【题型】填空题　【知识点】立体几何　【难度】medium
《九章算术》中将四个面都为直角三角形的四面体称为鳖臑. 如图，在鳖臑 $PABC$ 中，$PA \perp$ 平面 $ABC$，$AB \perp BC$，$PA = AB = 2\sqrt{6}$，$BC = 4$，$D, E$ 分别为棱 $PC, PB$ 上一点，则 $AE + DE$ 的最小值为\underline{\qquad\qquad}.

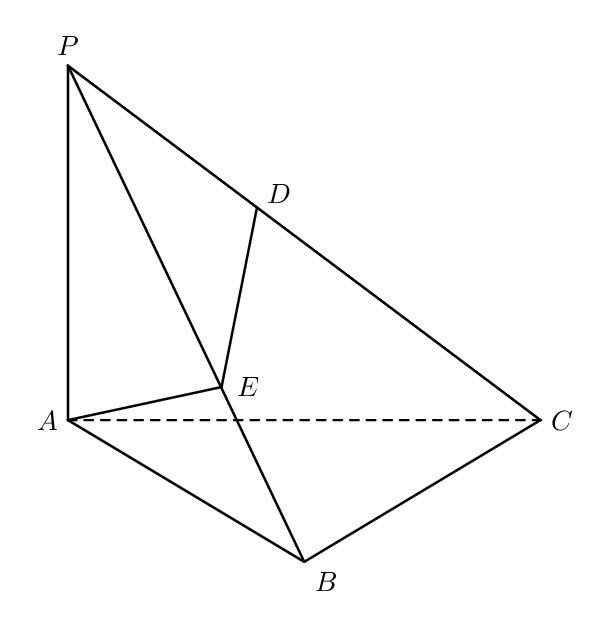
【解答】
【答案】 $3+\sqrt{3}$

【分析】 结合垂直关系可得侧面 $PAB, PBC$ 的展开图，由此可确定当 $AD \perp PC$，$AD \cap PB = E$ 时，$AE+DE$ 取得最小值；利用长度关系和两角和差公式可求得 $\sin \angle APD$，进而得到最小值.

【详解】 $\because PA \perp$ 平面 $ABC$，$AB, BC \subset$ 平面 $ABC$，$\therefore PA \perp AB$，$PA \perp BC$，

$\because AB \perp BC$，$PA \cap AB = A$，$PA, AB \subset$ 平面 $PAB$，$\therefore BC \perp$ 平面 $PAB$，

又 $PB \subset$ 平面 $PAB$，$\therefore BC \perp PB$；

将侧面 $PAB, PBC$ 沿 $PB$ 展开，得到展开图如下图所示，

则当 $AD \perp PC$，$AD \cap PB = E$ 时，$AE+DE$ 取得最小值；

$\because PA = AB = 2\sqrt{6}$，$PA \perp AB$，$\therefore \angle APB = \frac{\pi}{4}$，$PB = \sqrt{PA^2+AB^2} = 4\sqrt{3}$，

$\therefore \tan \angle BPC = \frac{BC}{PB} = \frac{\sqrt{3}}{3}$，$\therefore \angle BPC = \frac{\pi}{6}$，

$\therefore \sin \angle APD = \sin\left(\frac{\pi}{4}+\frac{\pi}{6}\right) = \sin \frac{\pi}{4} \cos \frac{\pi}{6} + \cos \frac{\pi}{4} \sin \frac{\pi}{6} = \frac{\sqrt{6}+\sqrt{2}}{4}$，

$\therefore (AE+DE)_{\min} = PA \cdot \sin \angle APD = 2\sqrt{6} \times \frac{\sqrt{6}+\sqrt{2}}{4} = 3+\sqrt{3}$.

故答案为：$3+\sqrt{3}$.
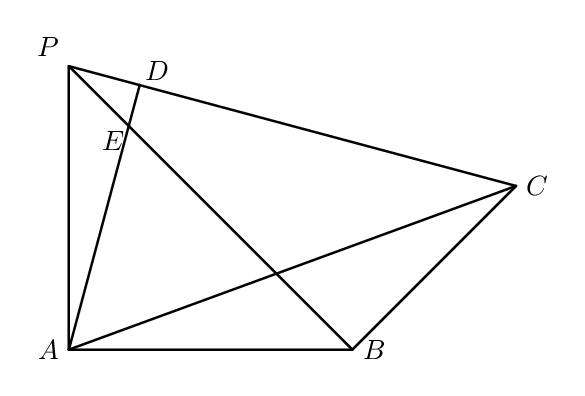